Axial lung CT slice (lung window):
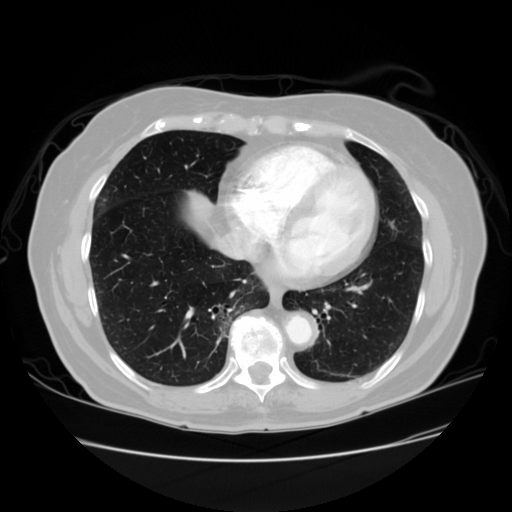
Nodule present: no